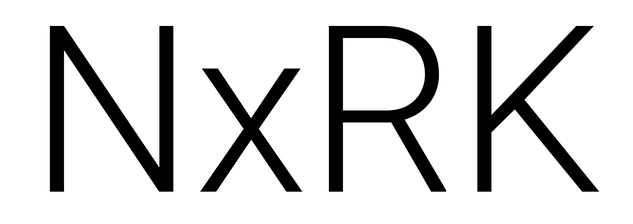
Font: Roboto_Light